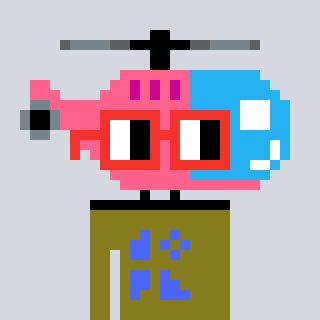
a pixel art character with square red glasses, a helicopter-shaped head and a gunk-colored body on a cool background